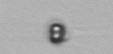
Label: Apedinella